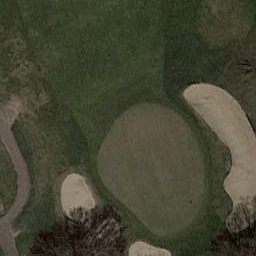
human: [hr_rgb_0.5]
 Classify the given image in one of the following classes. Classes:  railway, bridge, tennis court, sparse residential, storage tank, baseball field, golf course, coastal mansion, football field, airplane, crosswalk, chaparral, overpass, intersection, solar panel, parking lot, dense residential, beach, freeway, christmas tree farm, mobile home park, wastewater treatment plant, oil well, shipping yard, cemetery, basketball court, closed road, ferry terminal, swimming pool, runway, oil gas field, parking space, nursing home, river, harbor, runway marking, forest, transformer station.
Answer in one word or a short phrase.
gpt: golf course